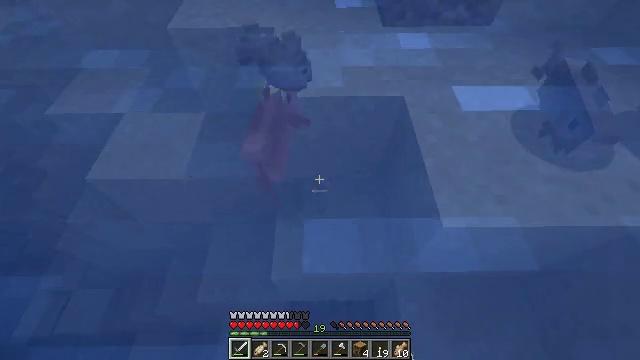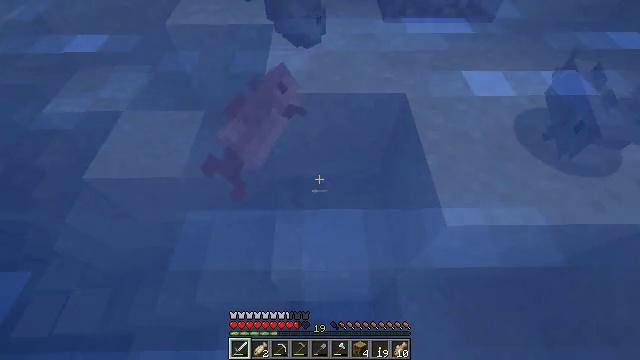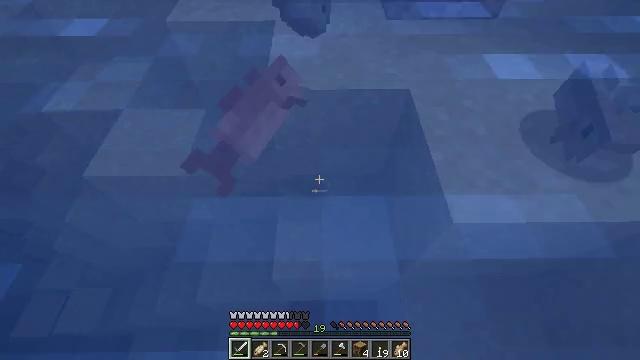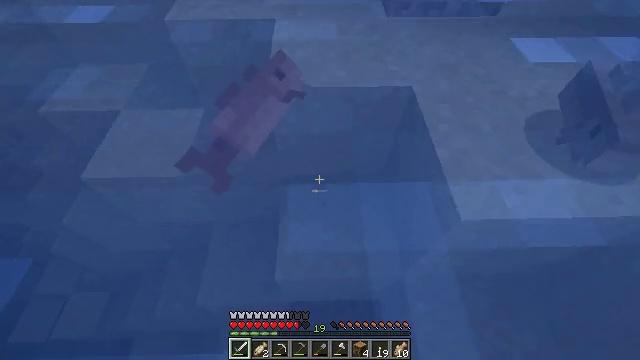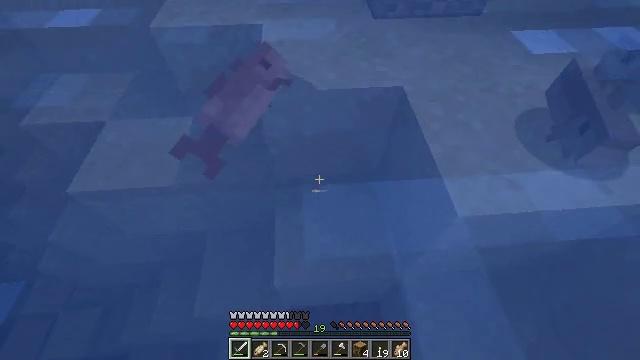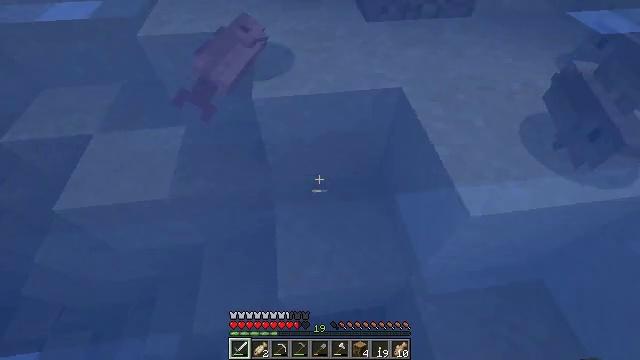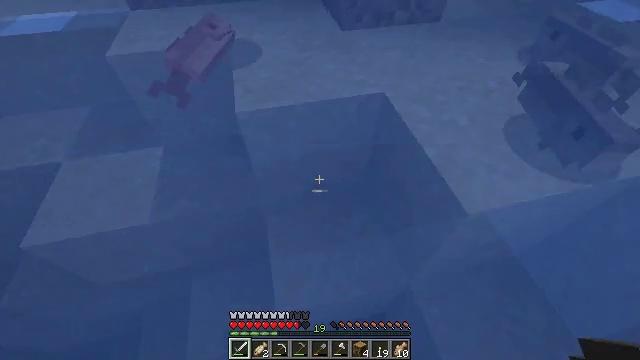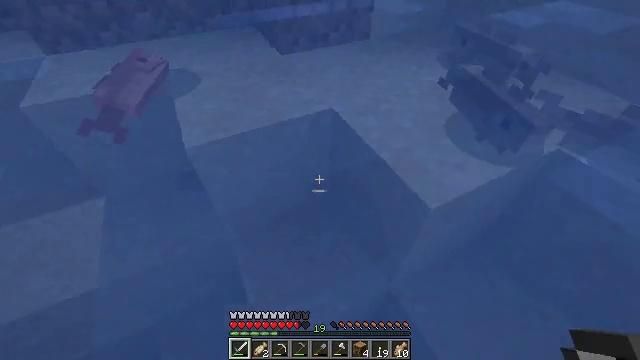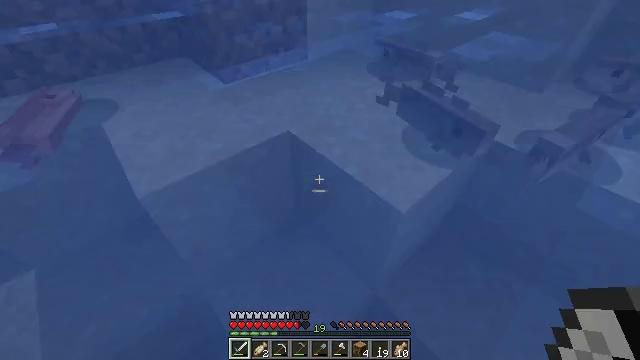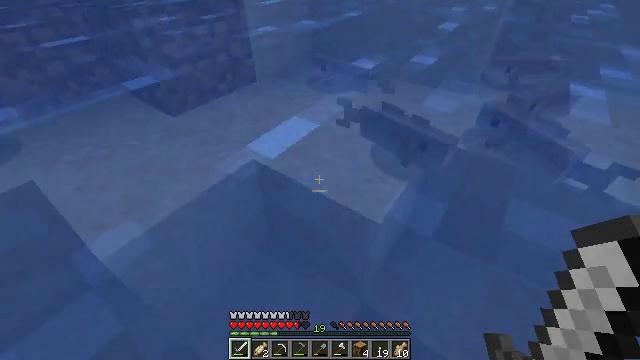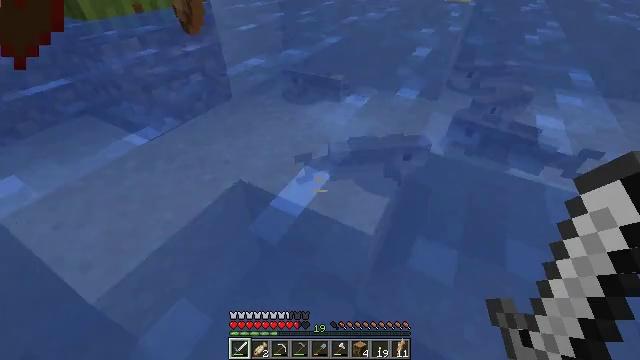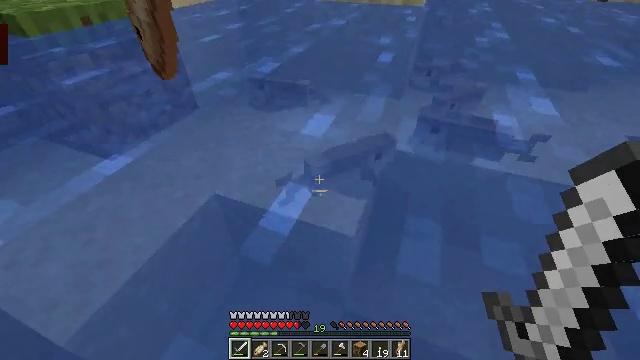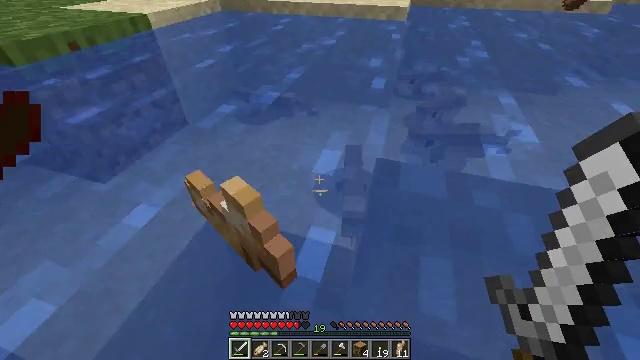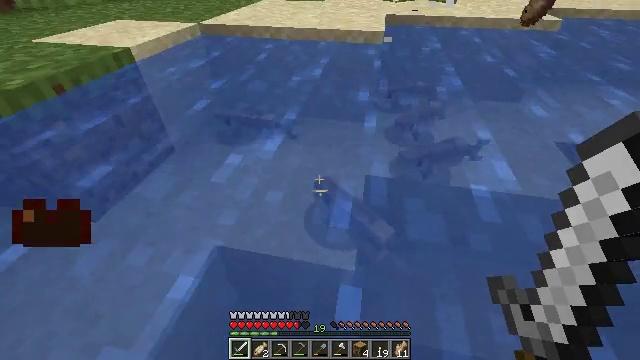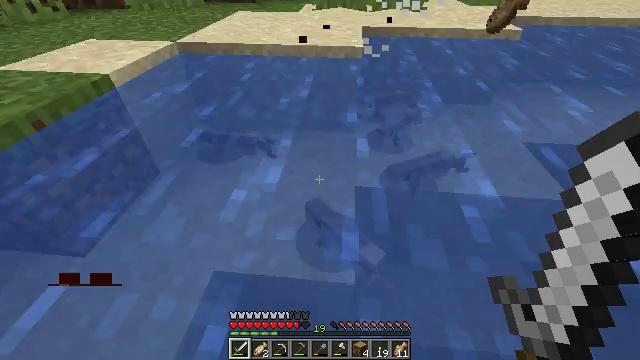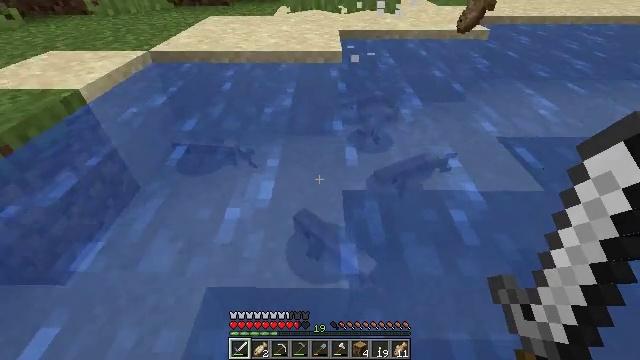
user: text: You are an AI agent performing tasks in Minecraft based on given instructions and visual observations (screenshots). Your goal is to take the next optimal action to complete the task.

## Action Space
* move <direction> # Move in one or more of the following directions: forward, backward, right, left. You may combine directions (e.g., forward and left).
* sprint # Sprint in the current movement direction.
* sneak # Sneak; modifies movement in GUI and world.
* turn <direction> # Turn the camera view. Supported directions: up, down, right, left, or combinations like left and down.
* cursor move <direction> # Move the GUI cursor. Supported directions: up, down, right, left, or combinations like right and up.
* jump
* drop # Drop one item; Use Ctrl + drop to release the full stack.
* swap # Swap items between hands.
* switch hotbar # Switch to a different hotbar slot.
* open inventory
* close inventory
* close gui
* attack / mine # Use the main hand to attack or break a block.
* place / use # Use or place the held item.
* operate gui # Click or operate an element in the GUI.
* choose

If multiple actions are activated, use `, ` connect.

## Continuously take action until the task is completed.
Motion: motion action
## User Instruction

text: Kill the cod.
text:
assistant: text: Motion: no_op
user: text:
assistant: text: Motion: move left
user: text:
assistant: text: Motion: move left
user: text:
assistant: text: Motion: move forward and move left, turn right
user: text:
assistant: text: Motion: move forward and move left, turn right and up
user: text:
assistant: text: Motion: move forward and move left, turn right and up
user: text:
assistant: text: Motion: move forward and move left, turn right and up, jump
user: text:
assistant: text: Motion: move forward and move left, turn right and up, jump
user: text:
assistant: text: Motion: move forward and move left, turn right and up, jump
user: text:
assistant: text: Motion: move forward and move left, turn right, jump
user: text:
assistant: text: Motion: move forward and move left, turn right, jump
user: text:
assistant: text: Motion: move forward and move left, turn right, jump
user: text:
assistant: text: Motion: move forward and move left, turn right, jump
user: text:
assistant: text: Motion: move forward and move left, turn right
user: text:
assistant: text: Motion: move forward, turn right
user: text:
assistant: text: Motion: move forward, turn right and down
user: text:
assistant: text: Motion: move forward, turn right and down
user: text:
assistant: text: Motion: move forward, turn right and down
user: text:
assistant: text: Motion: move forward, turn right and down
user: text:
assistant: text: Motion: move forward, turn right and down
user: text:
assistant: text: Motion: no_op
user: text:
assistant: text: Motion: turn right and down
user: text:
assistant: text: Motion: turn down
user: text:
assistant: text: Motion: turn down
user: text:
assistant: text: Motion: turn down
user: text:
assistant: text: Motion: turn down
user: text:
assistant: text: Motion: turn down
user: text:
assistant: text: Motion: turn left and down, attack / mine
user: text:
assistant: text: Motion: attack / mine
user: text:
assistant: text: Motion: attack / mine